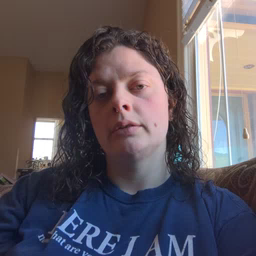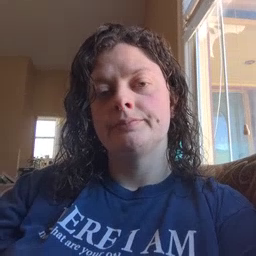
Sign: flower